Aerial crown-view tile of a tropical tree (Barro Colorado Island, Panama), acquired 20250414:
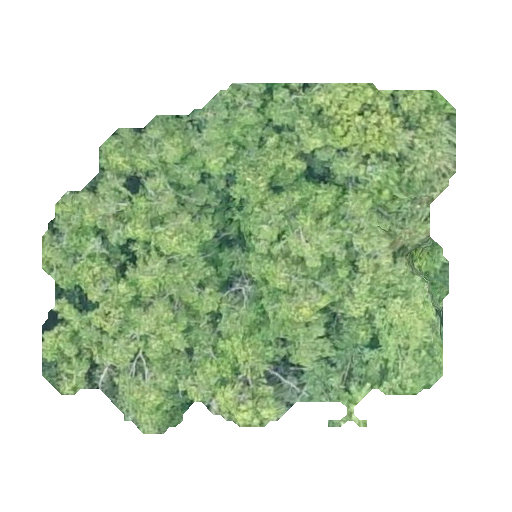
Species: Guatteria lucens
GBIF accepted scientific name: Guatteria lucens
Crown area: 172.676 m²